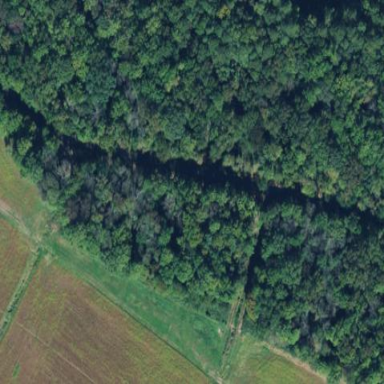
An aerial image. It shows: Beautiful woodland area.